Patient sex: M
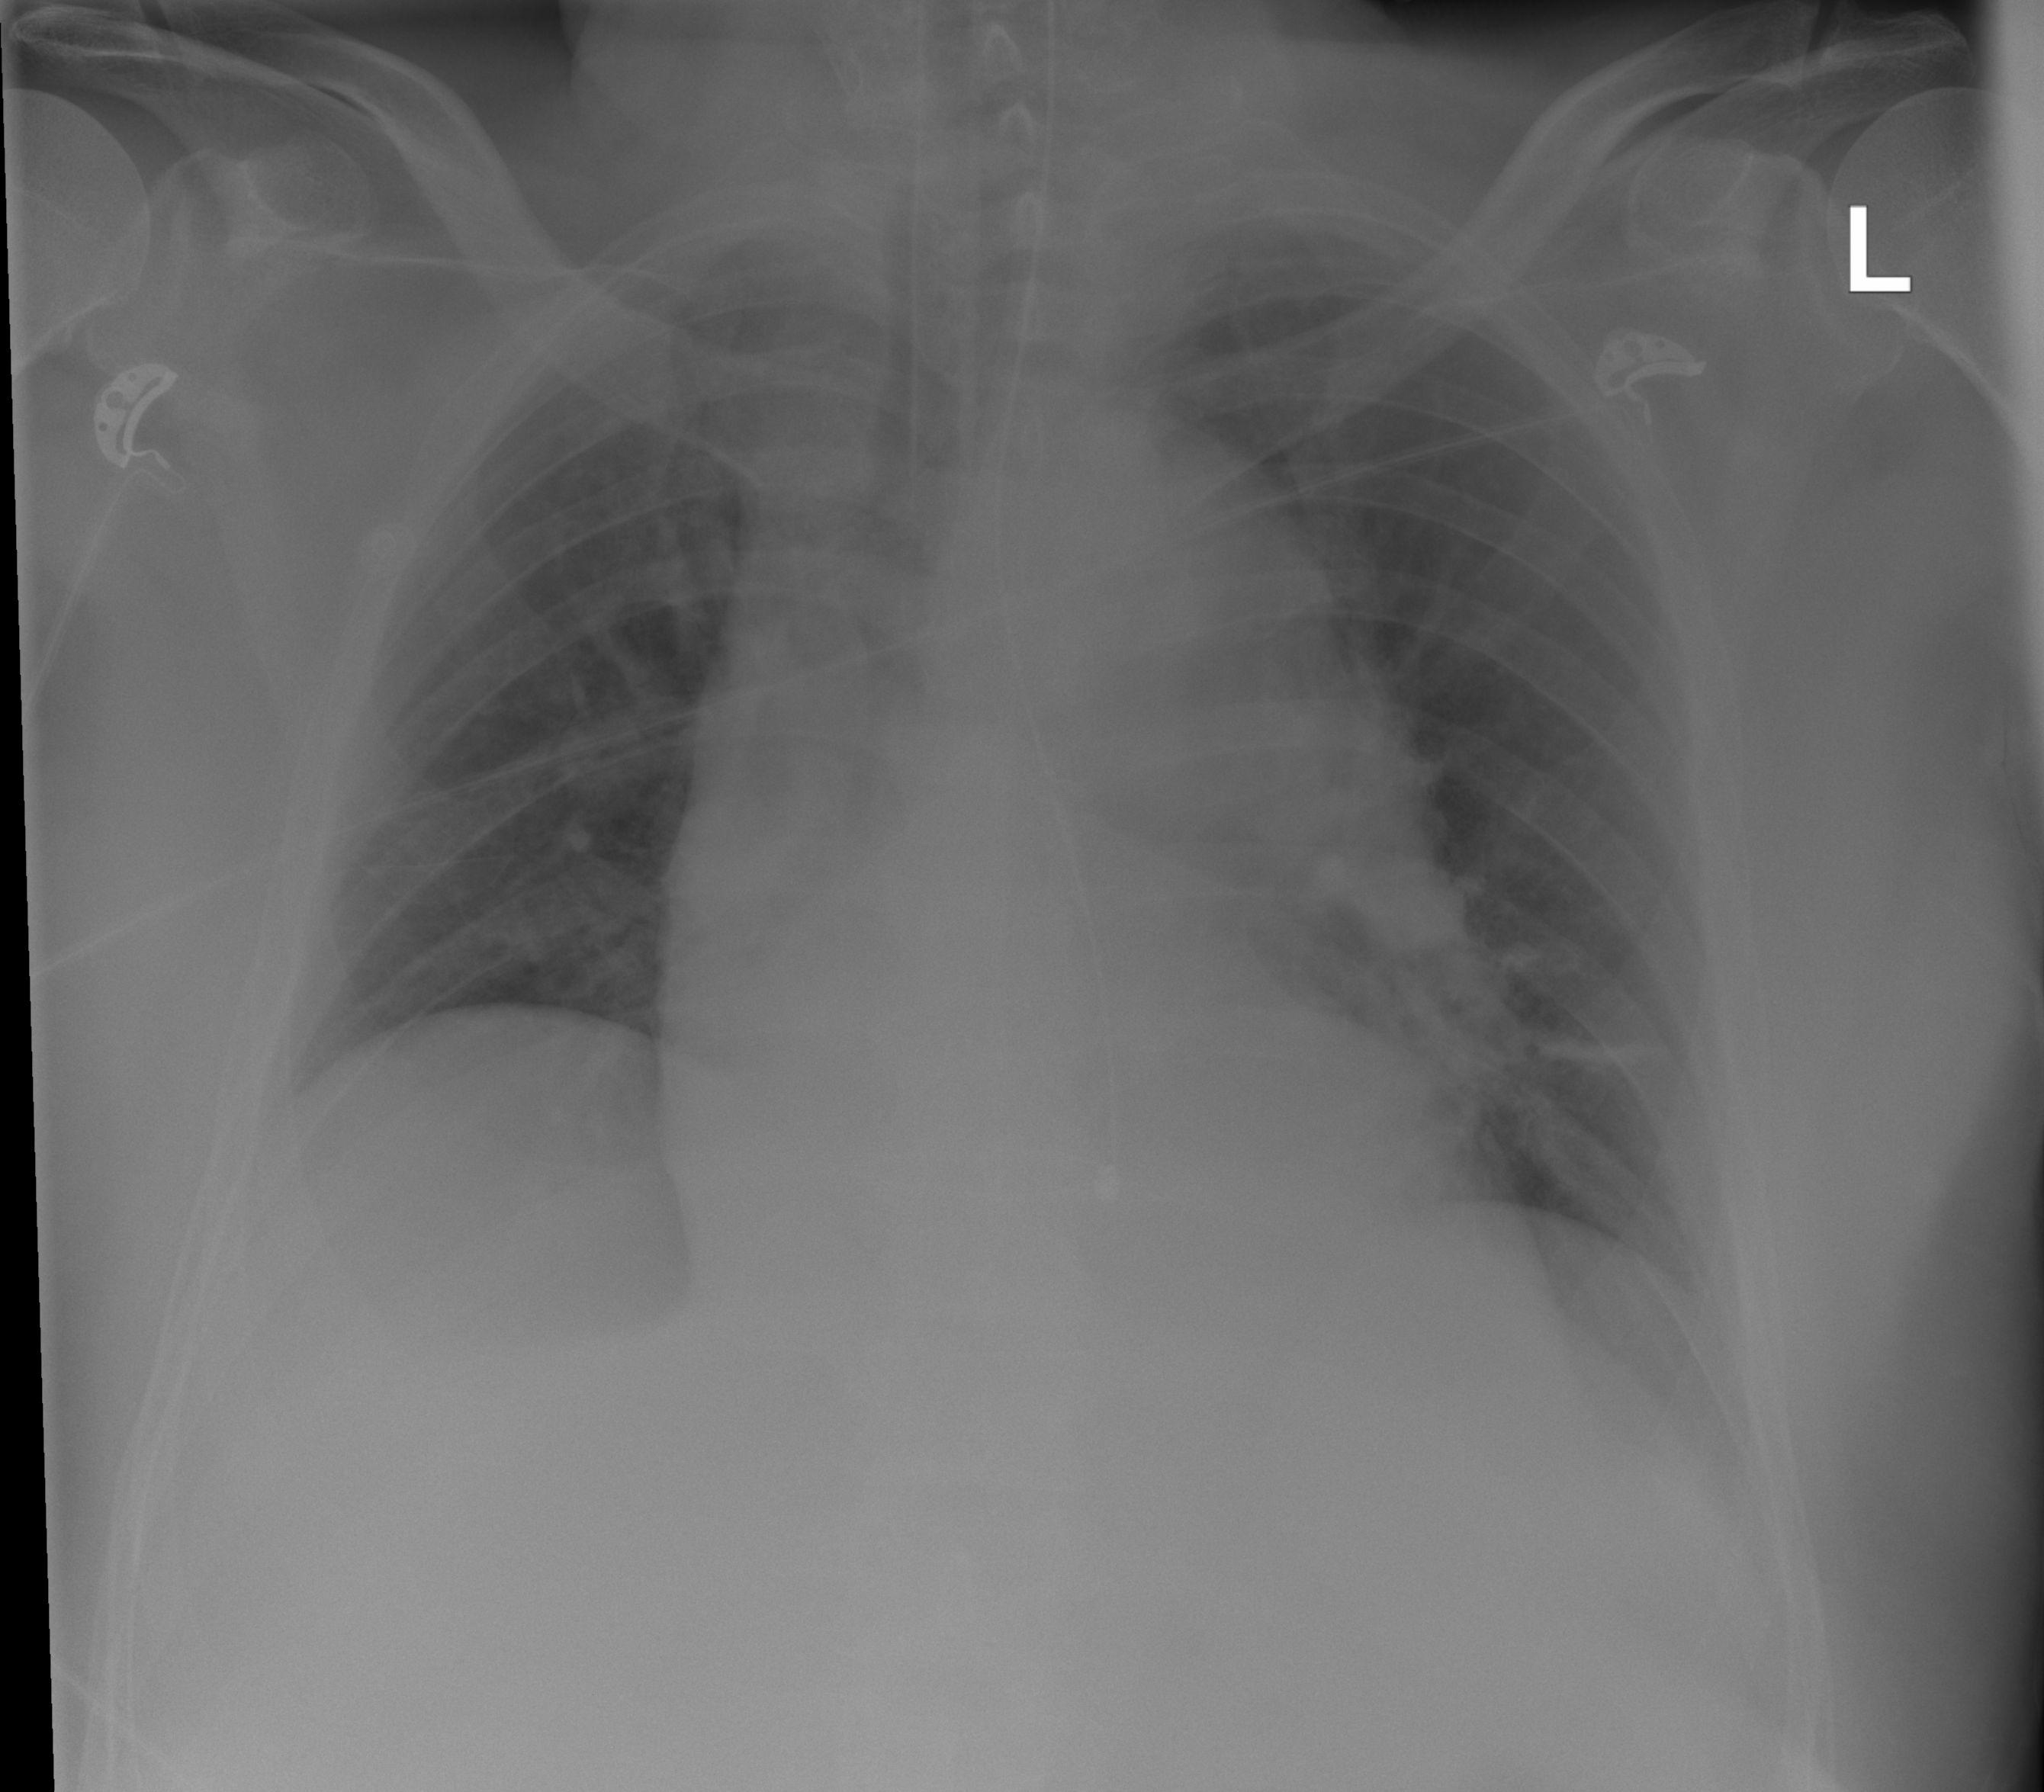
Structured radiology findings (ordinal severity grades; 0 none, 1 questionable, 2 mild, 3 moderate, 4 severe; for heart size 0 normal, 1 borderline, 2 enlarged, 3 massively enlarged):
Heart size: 0
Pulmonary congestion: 0
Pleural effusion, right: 0
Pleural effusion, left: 0
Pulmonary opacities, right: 0
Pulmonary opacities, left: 1
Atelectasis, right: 0
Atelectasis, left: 1